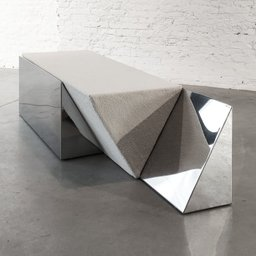
Label: furniture